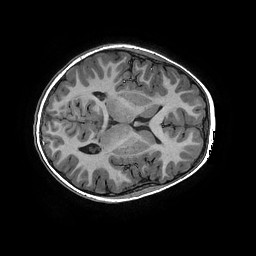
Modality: T1w
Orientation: axial
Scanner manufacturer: ge
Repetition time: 0.008096 s
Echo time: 0.00318 s